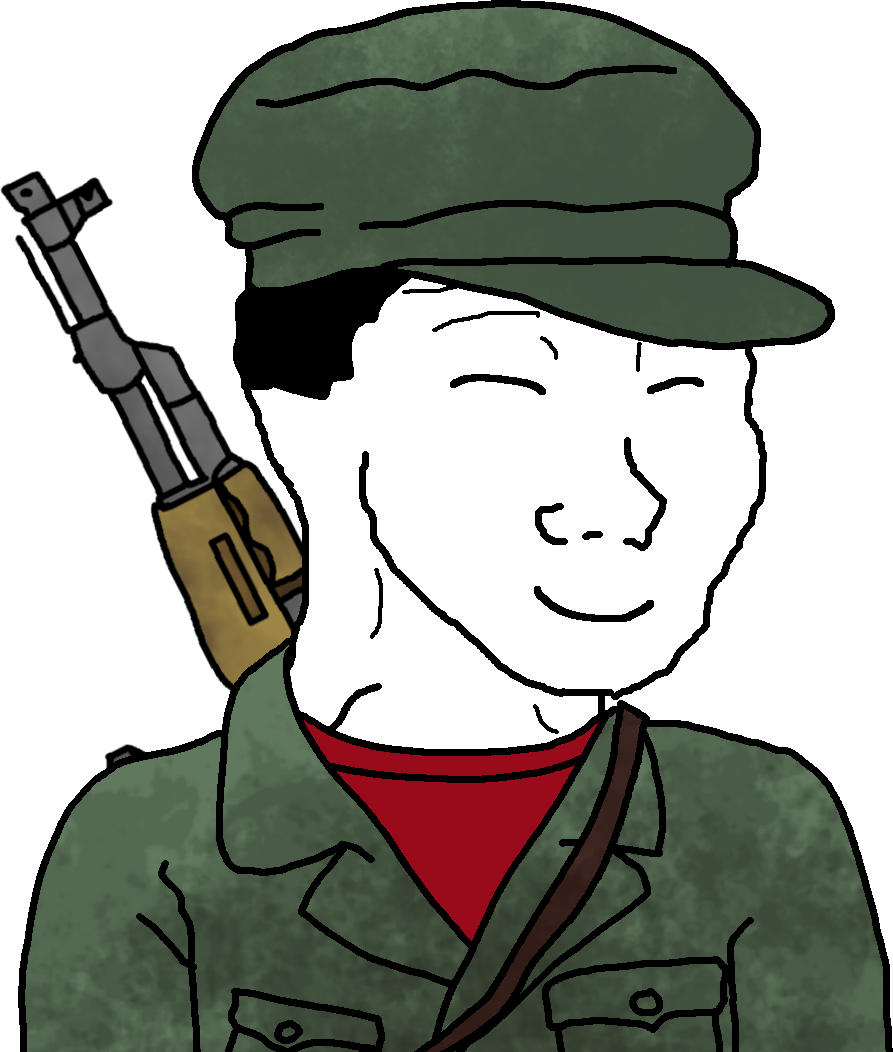
Label: 5_Bloomer